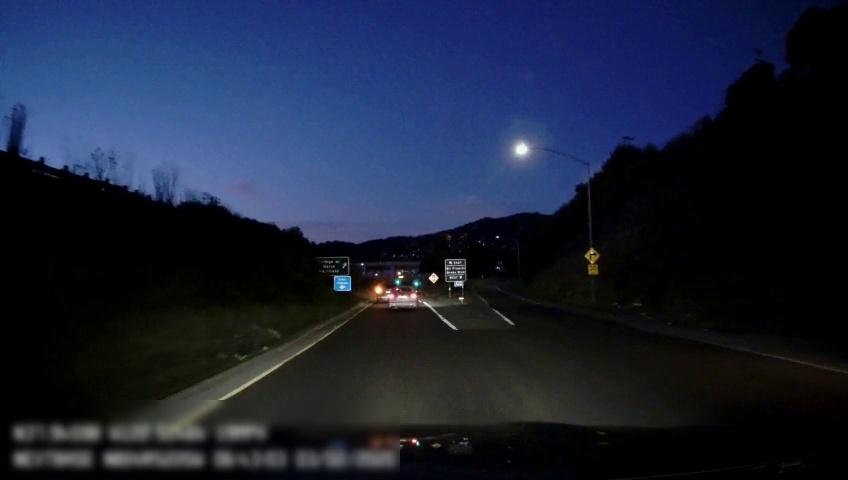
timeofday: Night
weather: Other
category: Drivable Space
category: Vehicles | Car
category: Vehicles | SUV
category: Lanes | Current Lane
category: Lanes | Alternate Lane
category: Lanes | Alternate Lane
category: Lanes | Alternate Lane
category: Traffic | Signs
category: Traffic | Signs
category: Traffic | Signs
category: Traffic | Signs
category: Traffic | Signs
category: Traffic | Signs